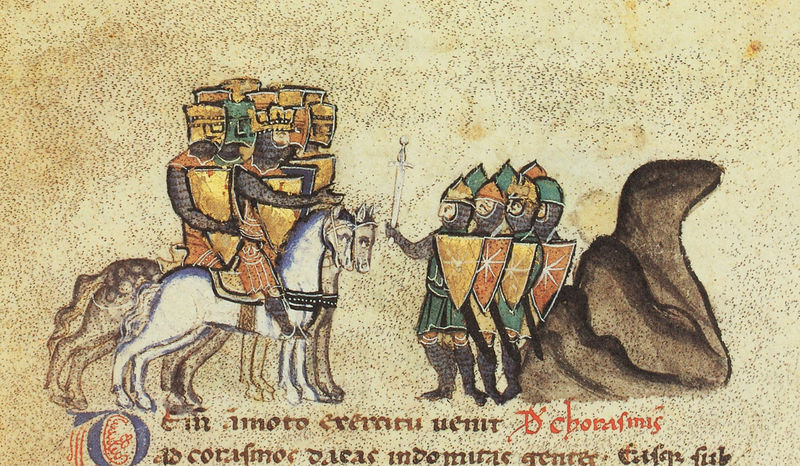
Titel: Alexanderroman
Institution: Leipzig, Stadtbibliothek
Schlagwörter: berg, felsen, kämpfer, weiß, gelb, grün, menschen, grau, männer, schwarz, rot, krone, pferd, pferde, reiter, schrift, fels, schlacht, könig, soldaten, schild, illustration, schwert, text, helm, stiefel, ritter, rüstung, schimmel, pergament, harnisch, mittelalter, übergabe, miniatur, latein, buchmalerei, kettenhemd, kk, ottonen